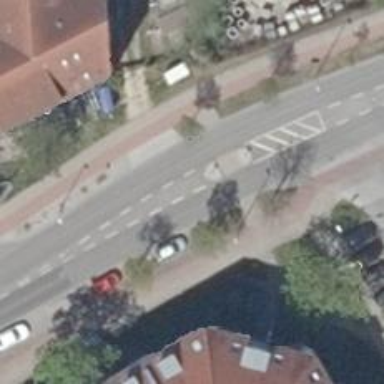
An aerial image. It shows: Traffic calming island.